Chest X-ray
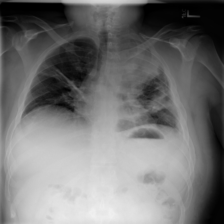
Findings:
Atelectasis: negative
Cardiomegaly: negative
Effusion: positive
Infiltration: negative
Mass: positive
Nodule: negative
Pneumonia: negative
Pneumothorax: positive
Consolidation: negative
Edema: negative
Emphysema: negative
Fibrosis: negative
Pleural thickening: negative
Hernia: negative